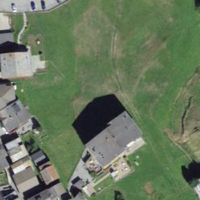
EUNIS habitat code: 31
Species observed at this site:
Anthus spinoletta